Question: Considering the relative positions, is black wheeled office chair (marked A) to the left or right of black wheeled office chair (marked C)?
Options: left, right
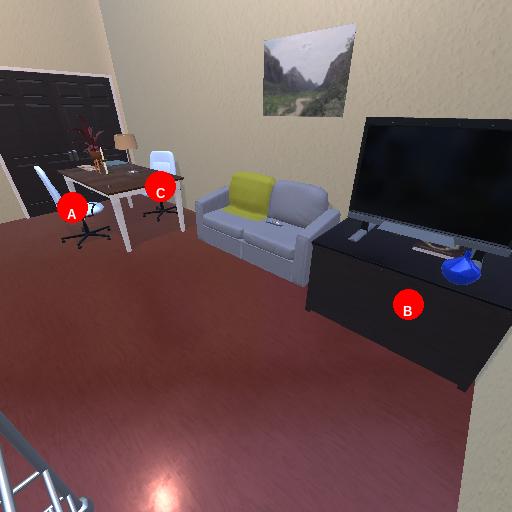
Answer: left